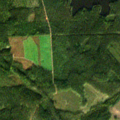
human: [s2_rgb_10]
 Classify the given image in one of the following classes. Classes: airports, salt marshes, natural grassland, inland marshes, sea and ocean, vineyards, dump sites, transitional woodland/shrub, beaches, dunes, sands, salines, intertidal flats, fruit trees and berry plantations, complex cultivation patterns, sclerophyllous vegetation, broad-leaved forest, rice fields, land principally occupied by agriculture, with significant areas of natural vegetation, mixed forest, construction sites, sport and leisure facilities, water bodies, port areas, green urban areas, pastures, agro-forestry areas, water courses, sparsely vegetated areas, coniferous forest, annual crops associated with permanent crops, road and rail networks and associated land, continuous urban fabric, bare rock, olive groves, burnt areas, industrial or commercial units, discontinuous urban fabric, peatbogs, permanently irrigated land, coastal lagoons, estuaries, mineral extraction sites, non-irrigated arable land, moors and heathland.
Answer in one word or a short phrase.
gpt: coniferous forest